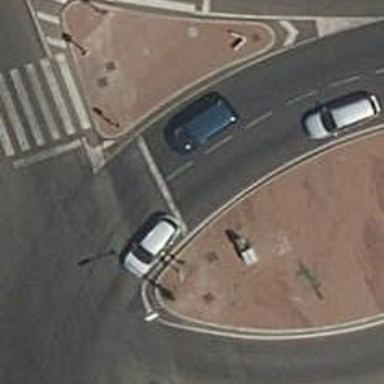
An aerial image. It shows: Road with traffic signals.